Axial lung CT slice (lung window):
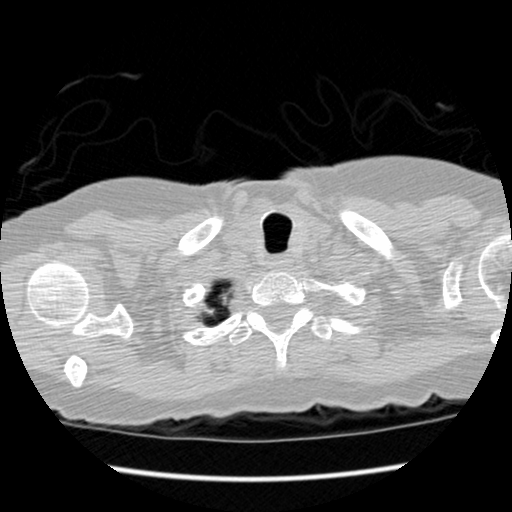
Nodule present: no